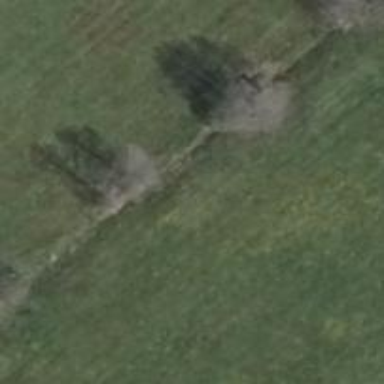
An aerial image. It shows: Deciduous broadleaved tree.